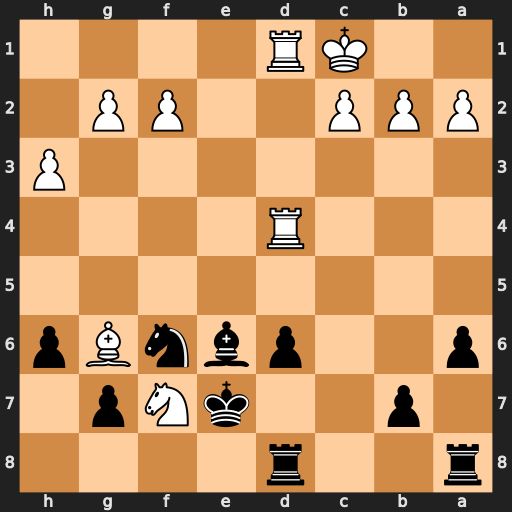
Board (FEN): r2r4/1p2kNp1/p2pbnBp/8/3R4/7P/PPP2PP1/2KR4
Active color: b
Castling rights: -
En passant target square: -
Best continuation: Bxf7 Bxf7 Kxf7